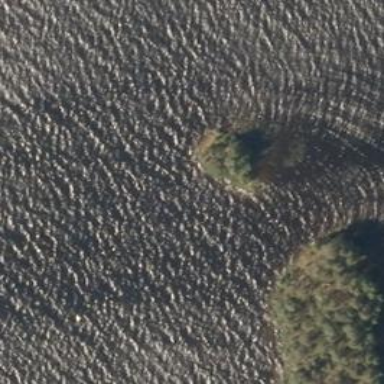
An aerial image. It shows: Islet.